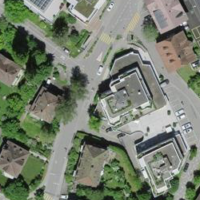
EUNIS habitat code: 54
Species observed at this site:
Sitta europaea
Phylloscopus inornatus